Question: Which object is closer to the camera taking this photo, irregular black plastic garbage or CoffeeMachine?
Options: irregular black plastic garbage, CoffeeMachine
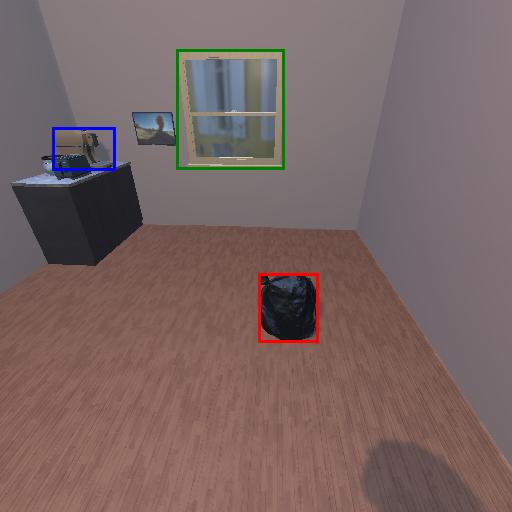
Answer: irregular black plastic garbage